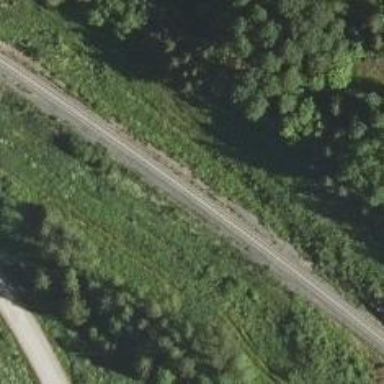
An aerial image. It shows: Railway track with continuous electrified contact lines.